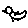
Label: bird